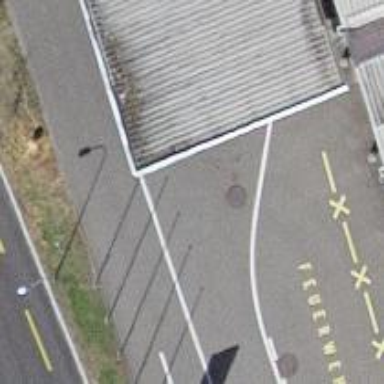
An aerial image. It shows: Fuel station.